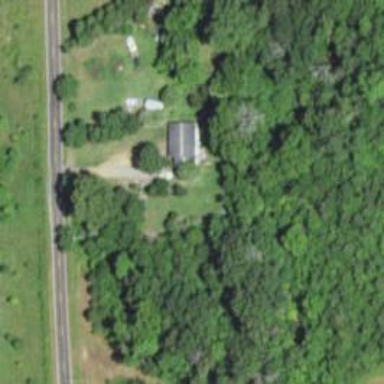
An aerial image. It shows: Driveway.